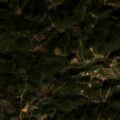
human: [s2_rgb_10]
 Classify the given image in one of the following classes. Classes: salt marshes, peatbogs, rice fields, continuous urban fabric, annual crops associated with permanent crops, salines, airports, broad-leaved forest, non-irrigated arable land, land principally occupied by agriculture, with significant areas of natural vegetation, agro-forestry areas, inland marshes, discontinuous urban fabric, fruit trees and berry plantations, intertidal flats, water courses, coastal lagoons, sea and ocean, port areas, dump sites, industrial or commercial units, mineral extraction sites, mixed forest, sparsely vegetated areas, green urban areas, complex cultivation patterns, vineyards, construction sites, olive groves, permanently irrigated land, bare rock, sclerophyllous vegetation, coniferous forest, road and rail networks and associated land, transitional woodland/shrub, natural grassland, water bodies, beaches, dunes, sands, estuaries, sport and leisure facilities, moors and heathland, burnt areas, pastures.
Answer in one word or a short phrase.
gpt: land principally occupied by agriculture, with significant areas of natural vegetation, moors and heathland, transitional woodland/shrub